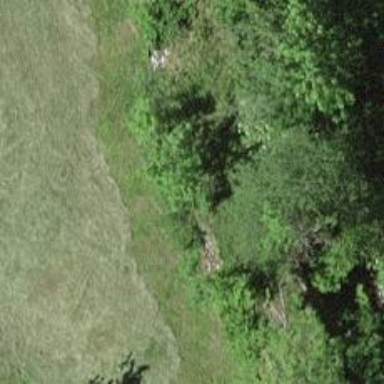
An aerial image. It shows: Dry stone wall barrier.